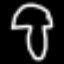
Label: mushroom